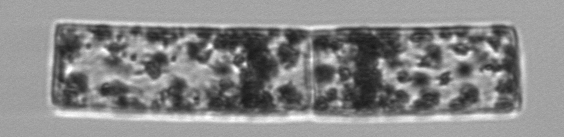
Label: Guinardia_flaccida